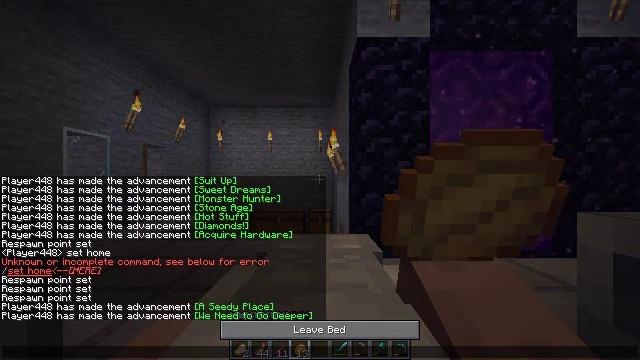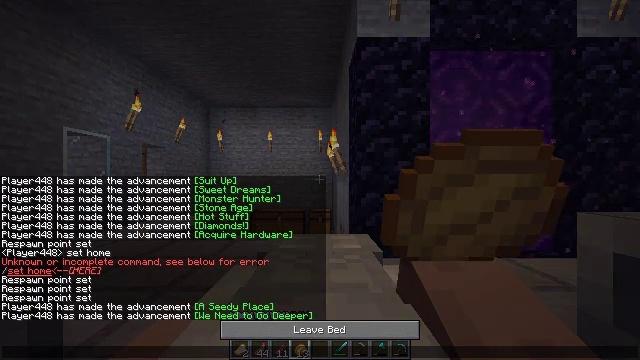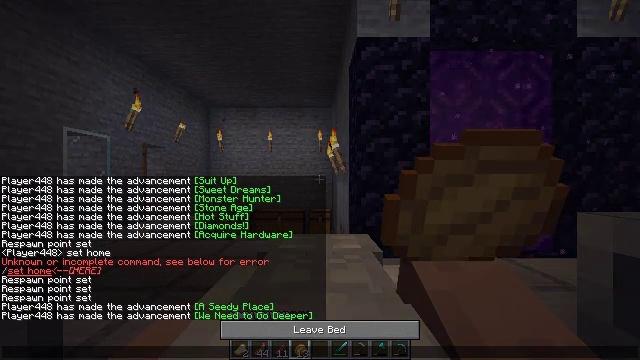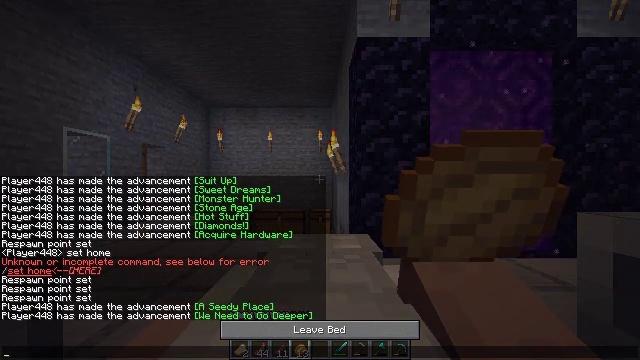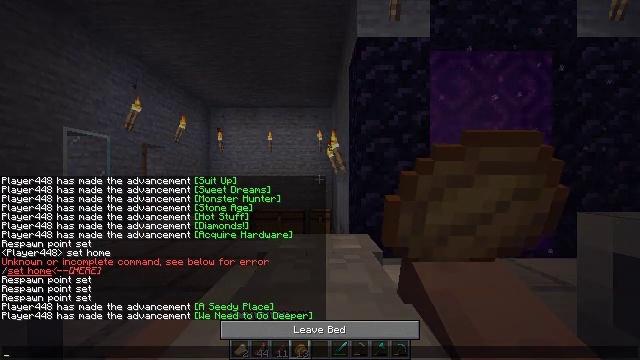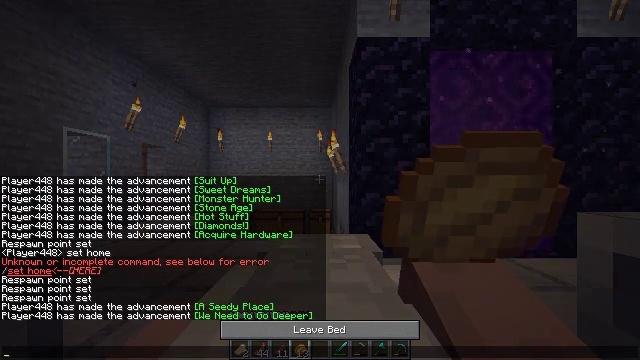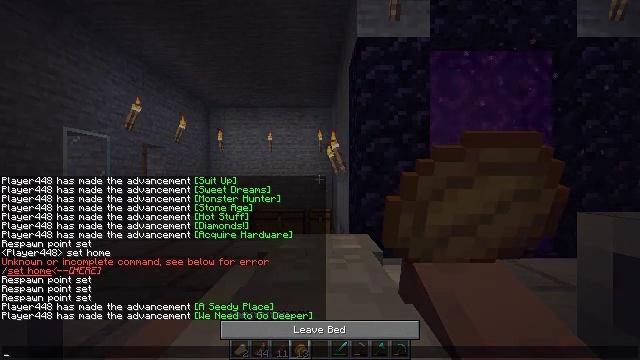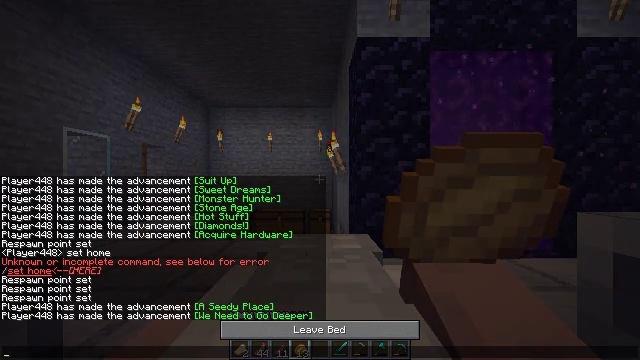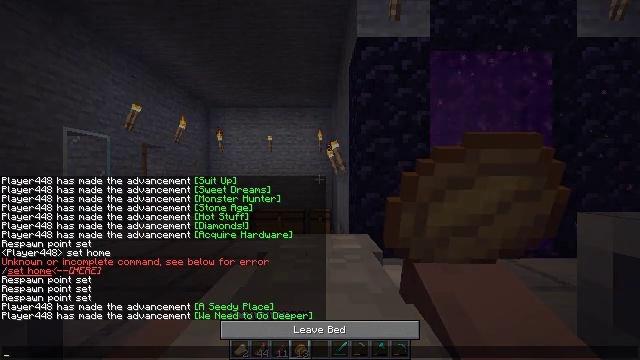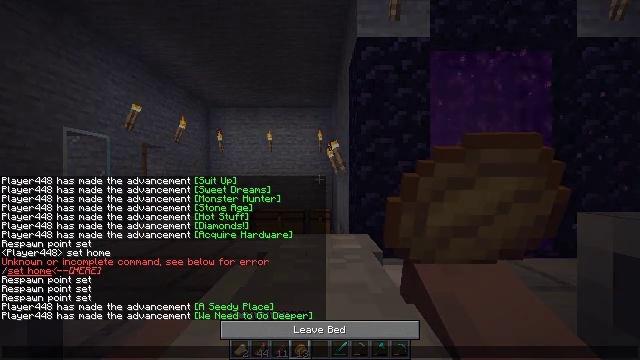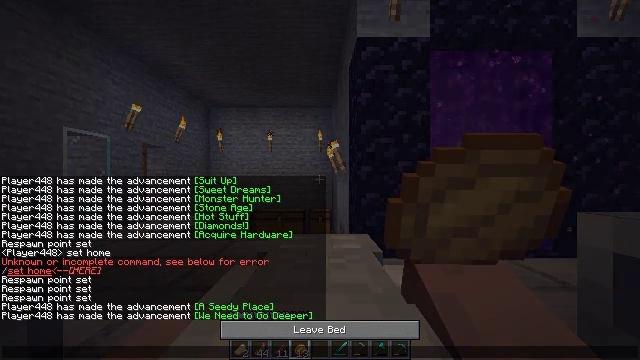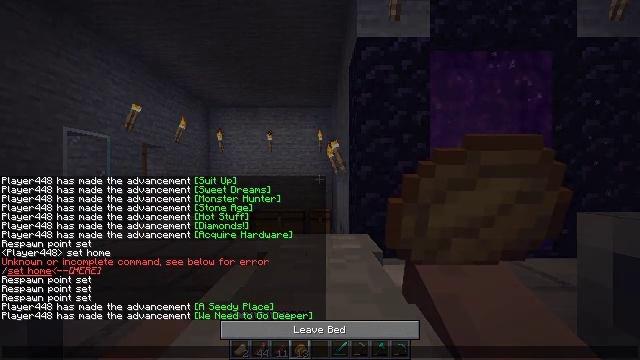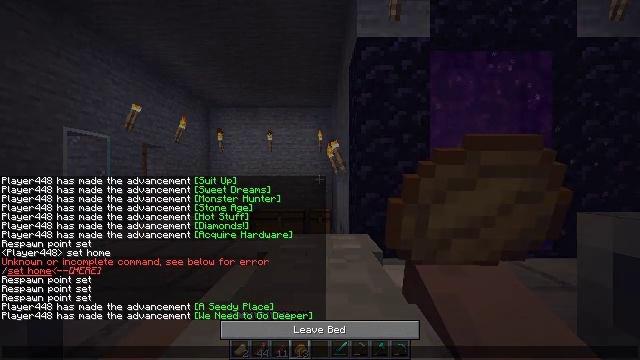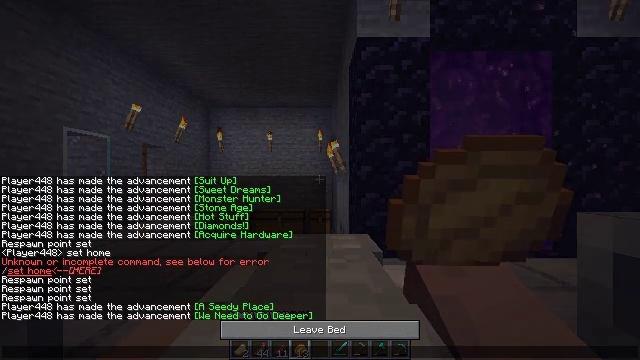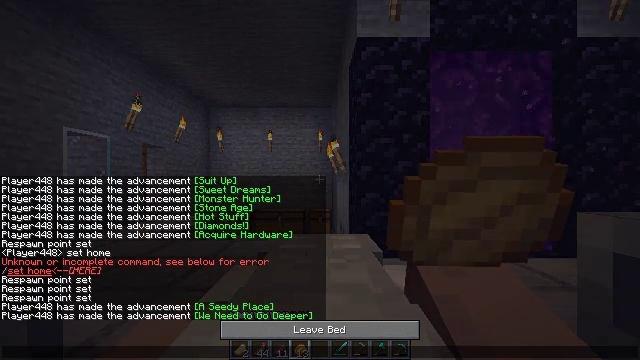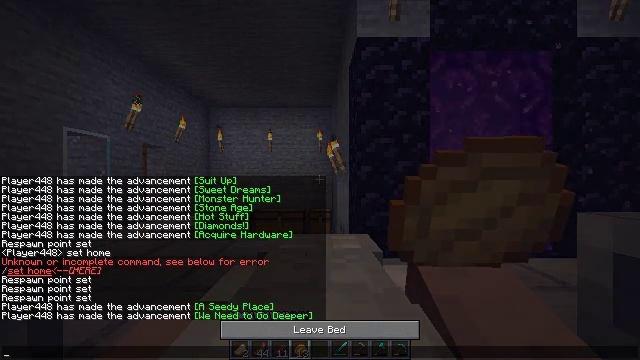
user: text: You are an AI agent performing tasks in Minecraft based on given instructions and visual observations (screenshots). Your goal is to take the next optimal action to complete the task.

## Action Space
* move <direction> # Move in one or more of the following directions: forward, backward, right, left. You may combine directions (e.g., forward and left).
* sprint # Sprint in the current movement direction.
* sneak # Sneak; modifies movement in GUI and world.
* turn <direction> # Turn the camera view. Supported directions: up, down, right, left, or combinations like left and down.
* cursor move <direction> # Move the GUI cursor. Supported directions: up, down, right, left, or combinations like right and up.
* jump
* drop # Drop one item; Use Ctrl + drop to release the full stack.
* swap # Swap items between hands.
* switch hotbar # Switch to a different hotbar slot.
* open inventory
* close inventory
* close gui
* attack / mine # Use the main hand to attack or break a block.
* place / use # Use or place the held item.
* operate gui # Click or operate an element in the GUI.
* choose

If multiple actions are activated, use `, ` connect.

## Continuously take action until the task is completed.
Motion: motion action
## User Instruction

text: Harvest carrots from the farmland.
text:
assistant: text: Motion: no_op
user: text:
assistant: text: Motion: no_op
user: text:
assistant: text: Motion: no_op
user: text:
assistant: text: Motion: no_op
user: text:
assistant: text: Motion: no_op
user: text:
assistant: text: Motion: no_op
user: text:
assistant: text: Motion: no_op
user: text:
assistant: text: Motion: no_op
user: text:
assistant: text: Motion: no_op
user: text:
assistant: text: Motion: no_op
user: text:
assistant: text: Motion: no_op
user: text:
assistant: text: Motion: no_op
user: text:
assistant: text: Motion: no_op
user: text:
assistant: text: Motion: no_op
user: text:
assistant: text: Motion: no_op
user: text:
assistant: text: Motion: no_op
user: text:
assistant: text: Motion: no_op
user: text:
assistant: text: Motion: no_op
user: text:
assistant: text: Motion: no_op
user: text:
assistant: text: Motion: no_op
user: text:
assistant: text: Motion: no_op
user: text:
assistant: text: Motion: no_op
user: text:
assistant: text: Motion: no_op
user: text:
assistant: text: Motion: no_op
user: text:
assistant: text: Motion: no_op
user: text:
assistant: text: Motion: no_op
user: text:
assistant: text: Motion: no_op
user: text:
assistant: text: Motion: no_op
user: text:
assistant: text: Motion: no_op
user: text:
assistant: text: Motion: no_op